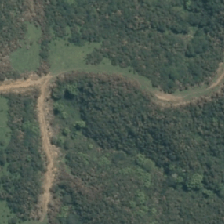
Land cover: grose_broom